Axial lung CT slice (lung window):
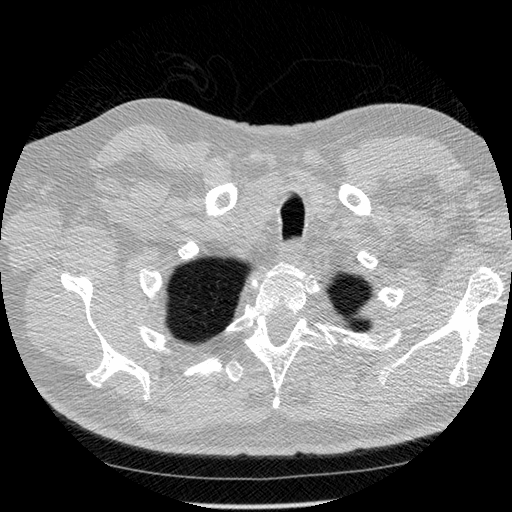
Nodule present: no